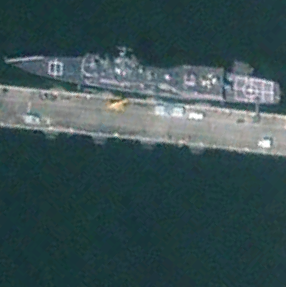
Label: cruiser